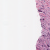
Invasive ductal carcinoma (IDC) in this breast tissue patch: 0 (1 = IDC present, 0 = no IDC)